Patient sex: F
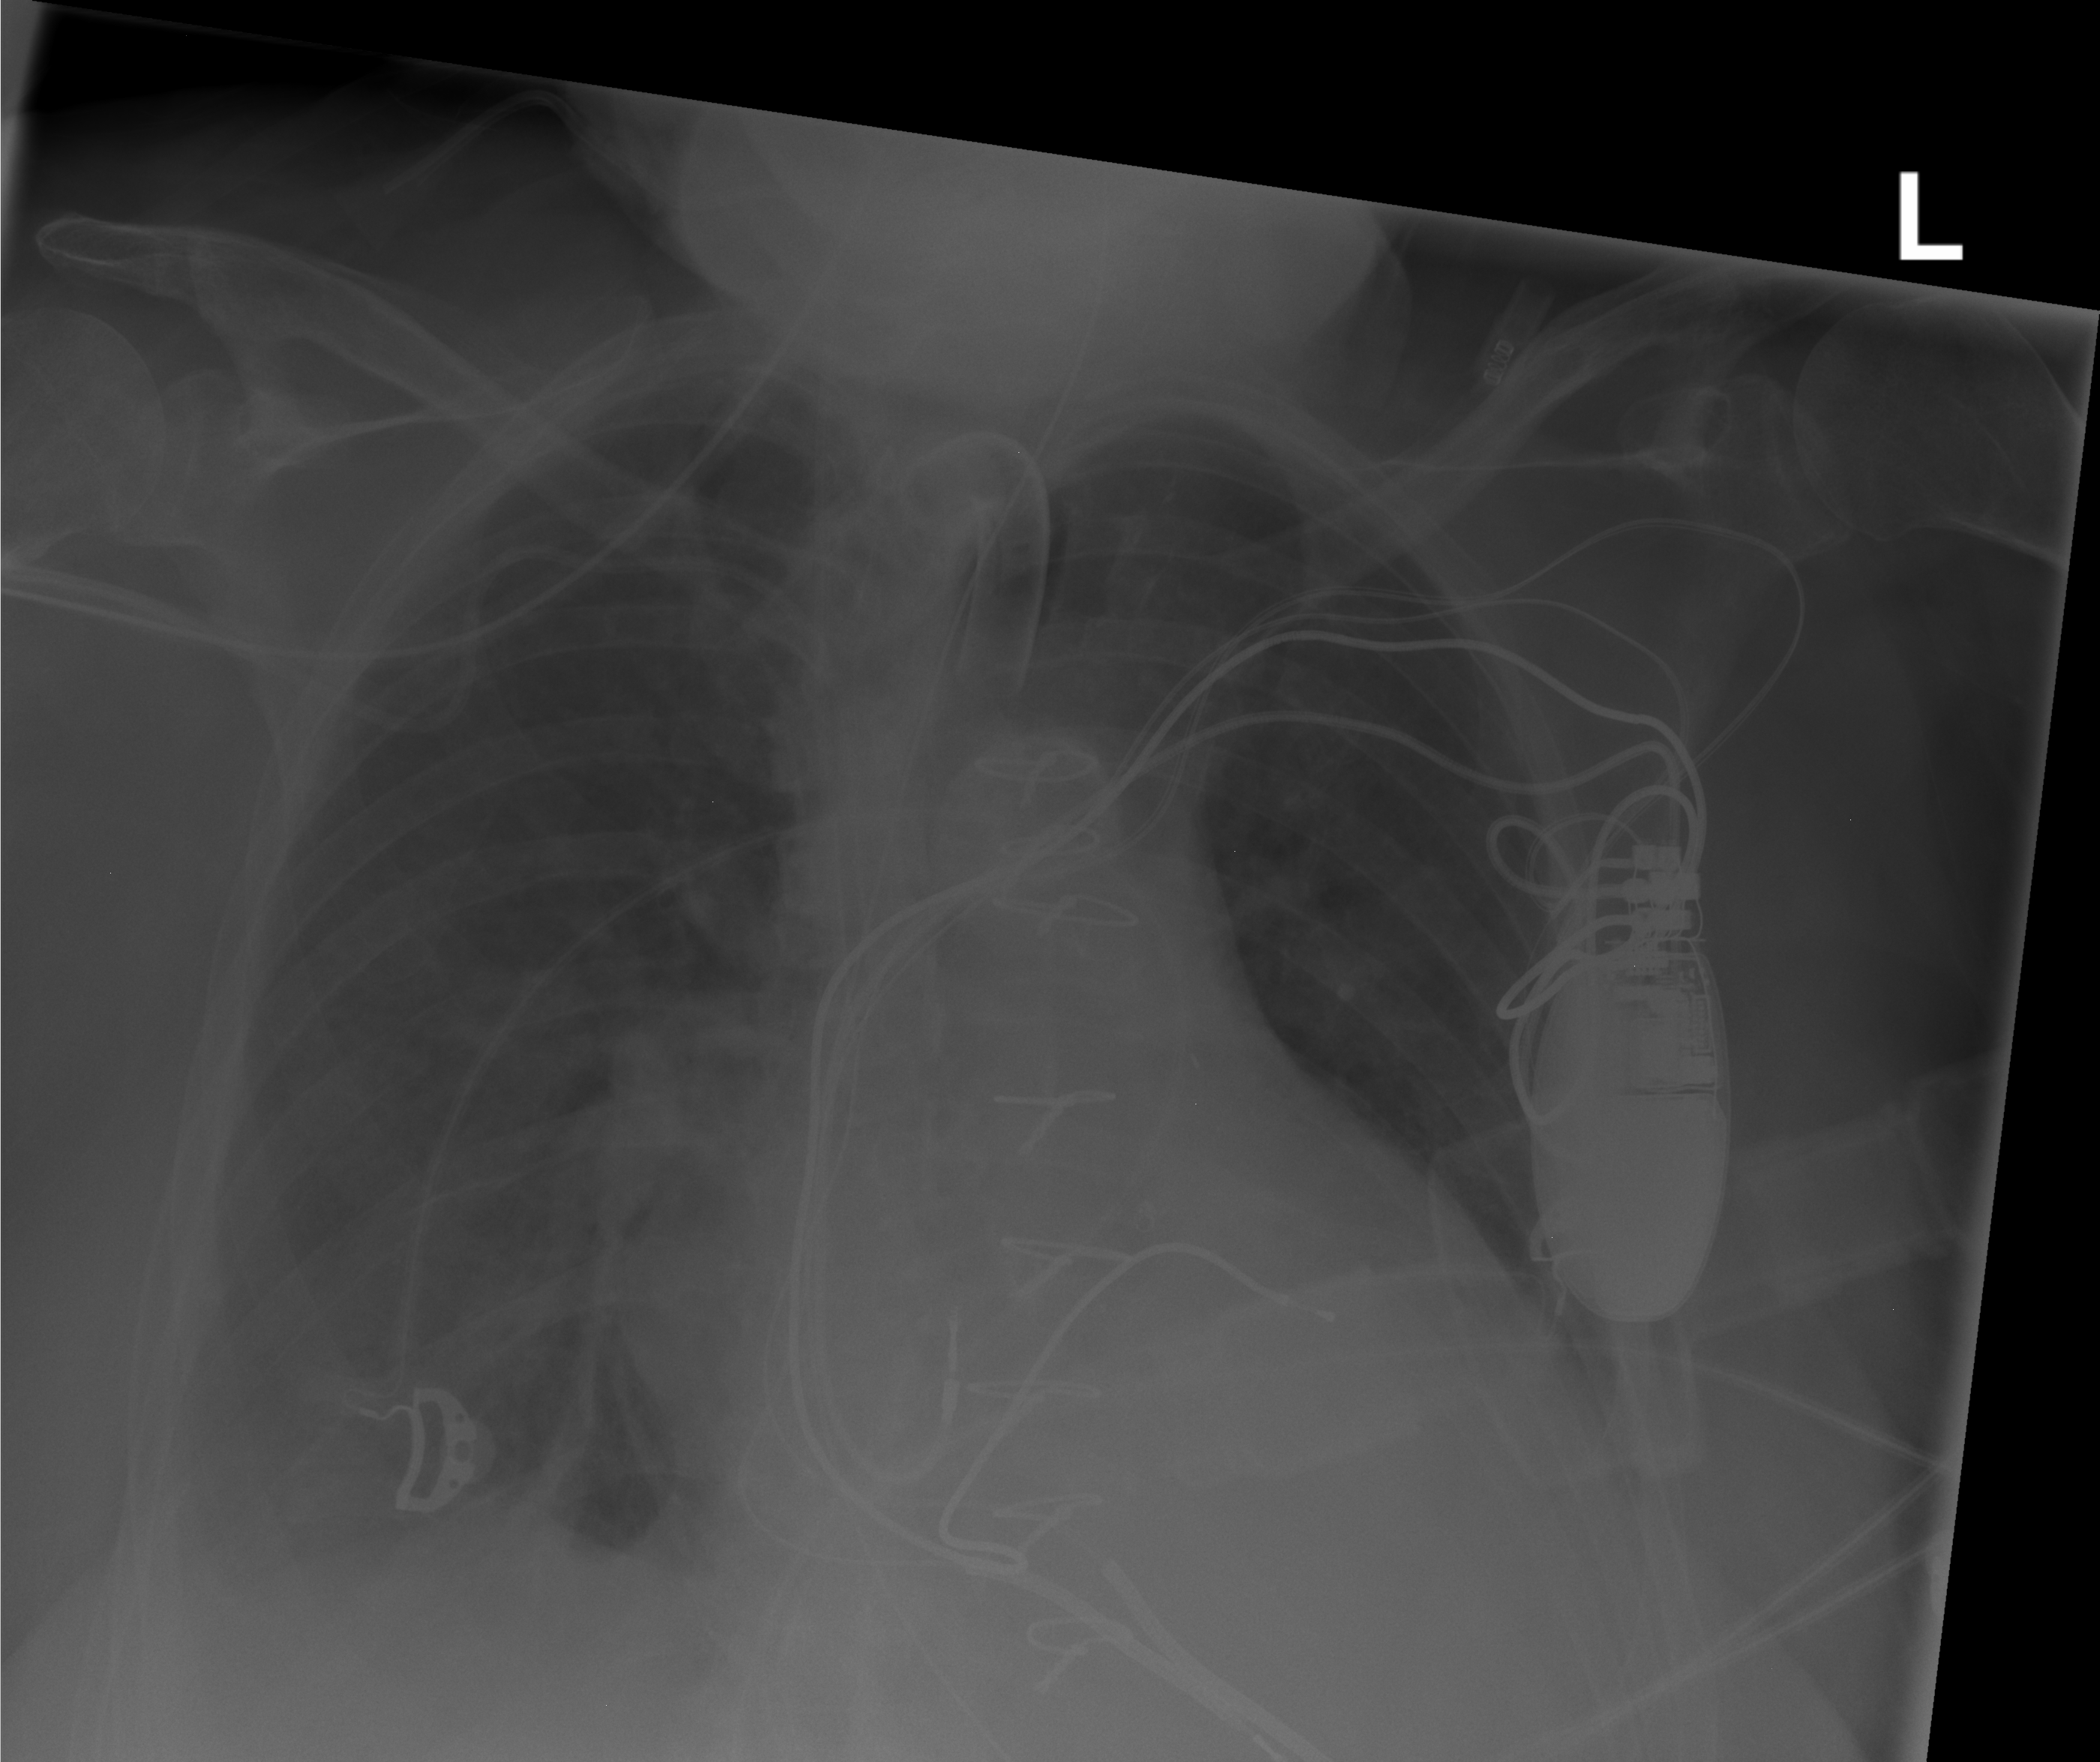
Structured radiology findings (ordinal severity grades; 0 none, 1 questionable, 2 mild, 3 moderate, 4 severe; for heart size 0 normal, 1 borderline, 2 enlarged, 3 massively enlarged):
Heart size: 2
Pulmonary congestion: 2
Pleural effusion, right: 2
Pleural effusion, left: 0
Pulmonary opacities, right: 2
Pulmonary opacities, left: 0
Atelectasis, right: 2
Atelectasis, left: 0